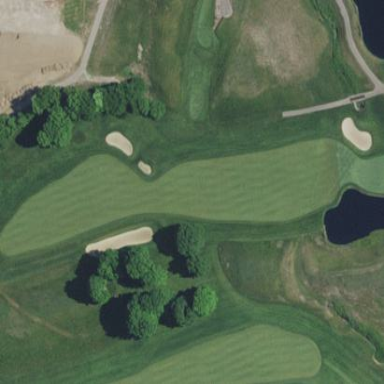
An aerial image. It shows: Golf fairway surrounded by grass.